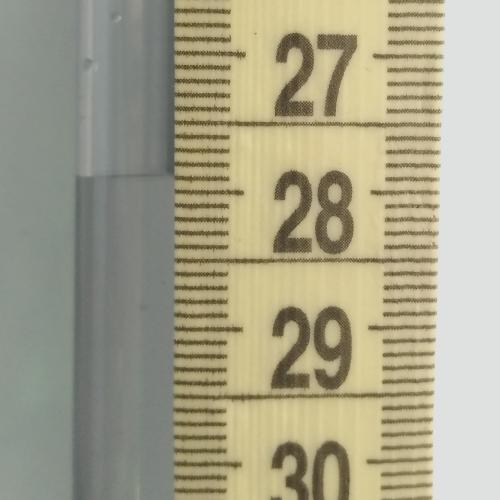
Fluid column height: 27.9 cm